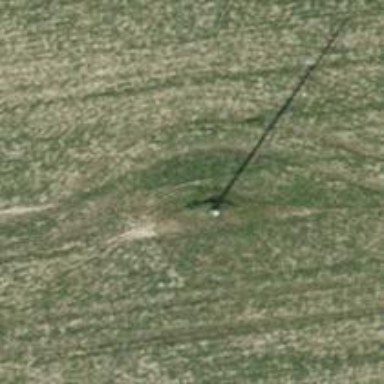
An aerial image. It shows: Power pole.